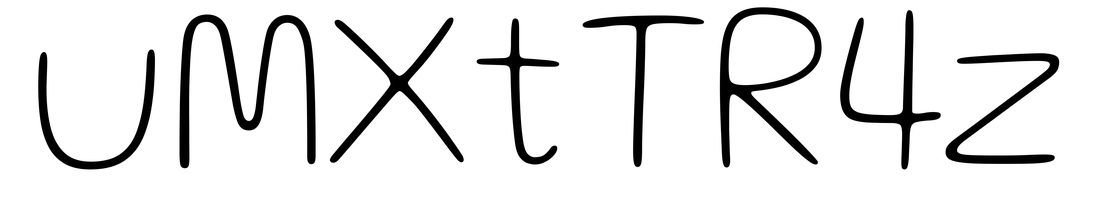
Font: Gluten_Thin